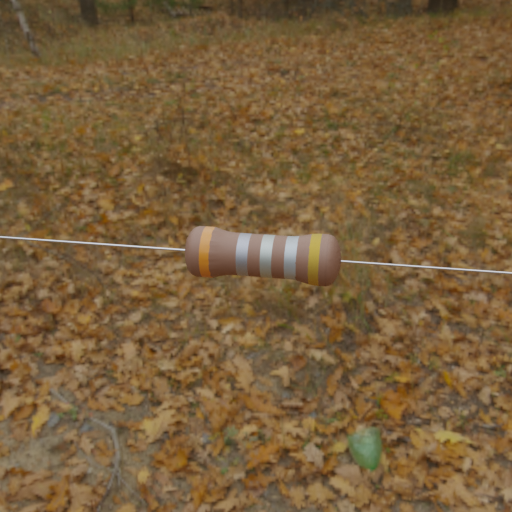
Resistor colour bands (in order): orange, silver, silver, silver, gold